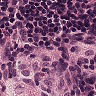
Metastatic tissue present: no